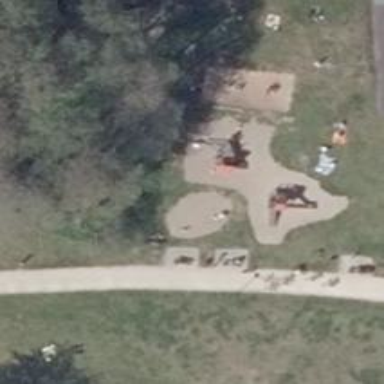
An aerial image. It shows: Playground with various play structures.